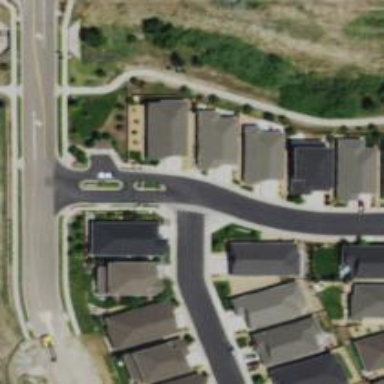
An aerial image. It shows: Footway.